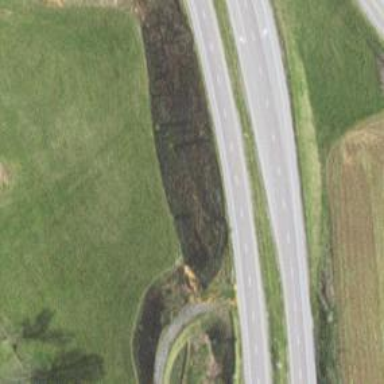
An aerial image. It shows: Trunk highway.